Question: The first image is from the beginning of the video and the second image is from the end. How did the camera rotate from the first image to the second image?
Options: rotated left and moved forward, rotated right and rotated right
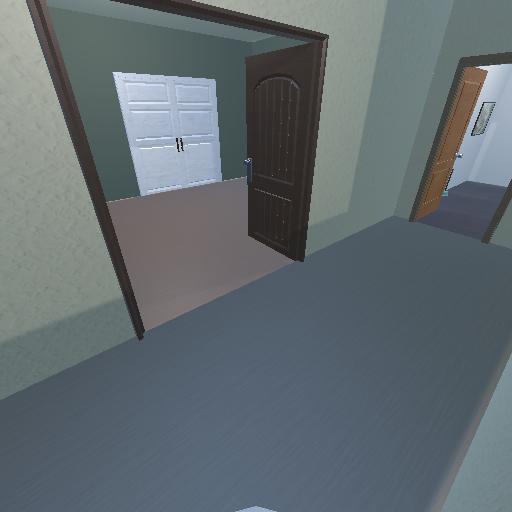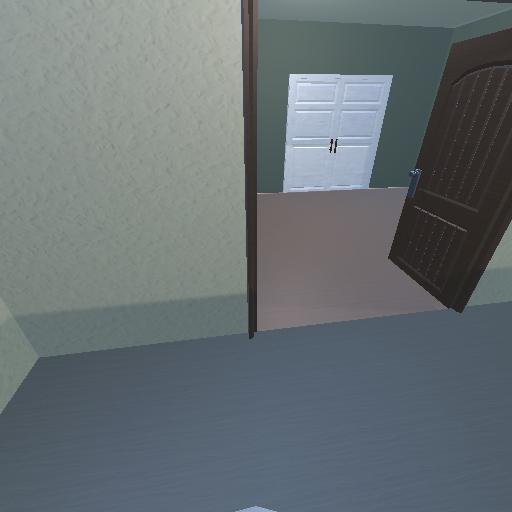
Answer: rotated left and moved forward